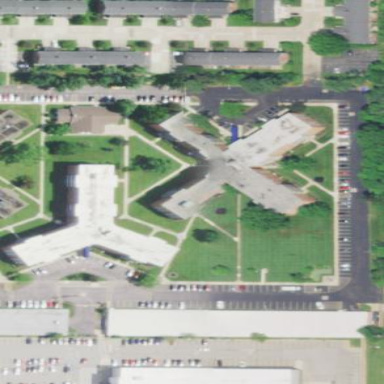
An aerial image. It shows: Building with flat roof.